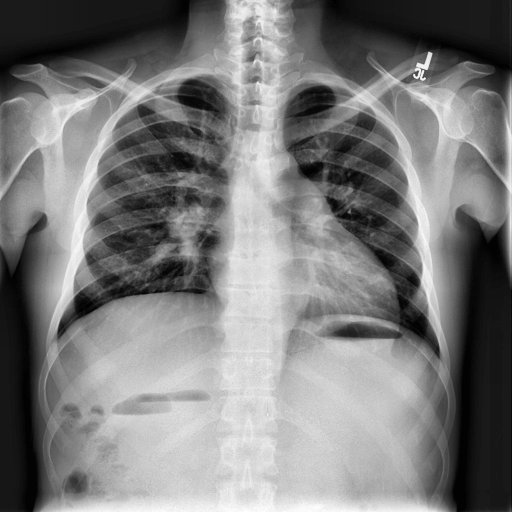
Finding: NORMAL